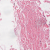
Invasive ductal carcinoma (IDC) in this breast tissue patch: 0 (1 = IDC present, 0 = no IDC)